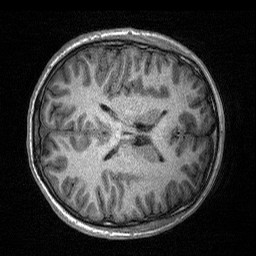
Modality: T1w
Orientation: axial
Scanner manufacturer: siemens
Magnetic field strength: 3 T
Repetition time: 2.3 s
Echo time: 0.00226 s